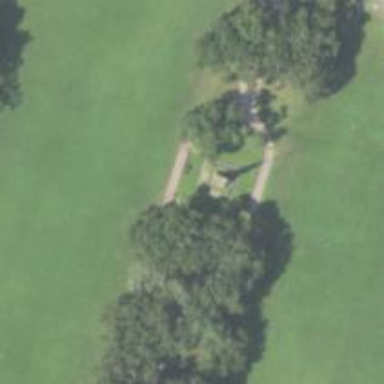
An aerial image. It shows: Historic monument.